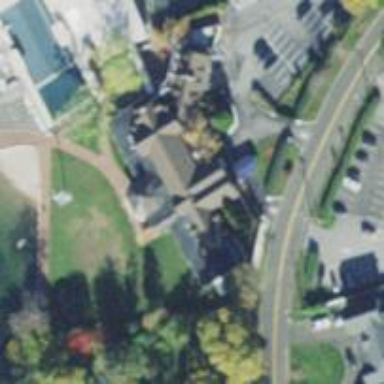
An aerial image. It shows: Part of building.